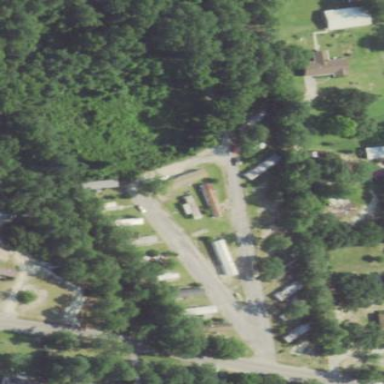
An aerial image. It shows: Residential area known as trailer park.